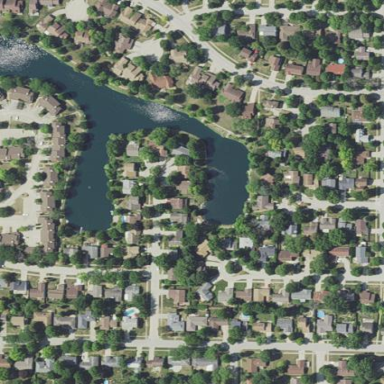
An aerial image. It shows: Neighborhood.